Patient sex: M
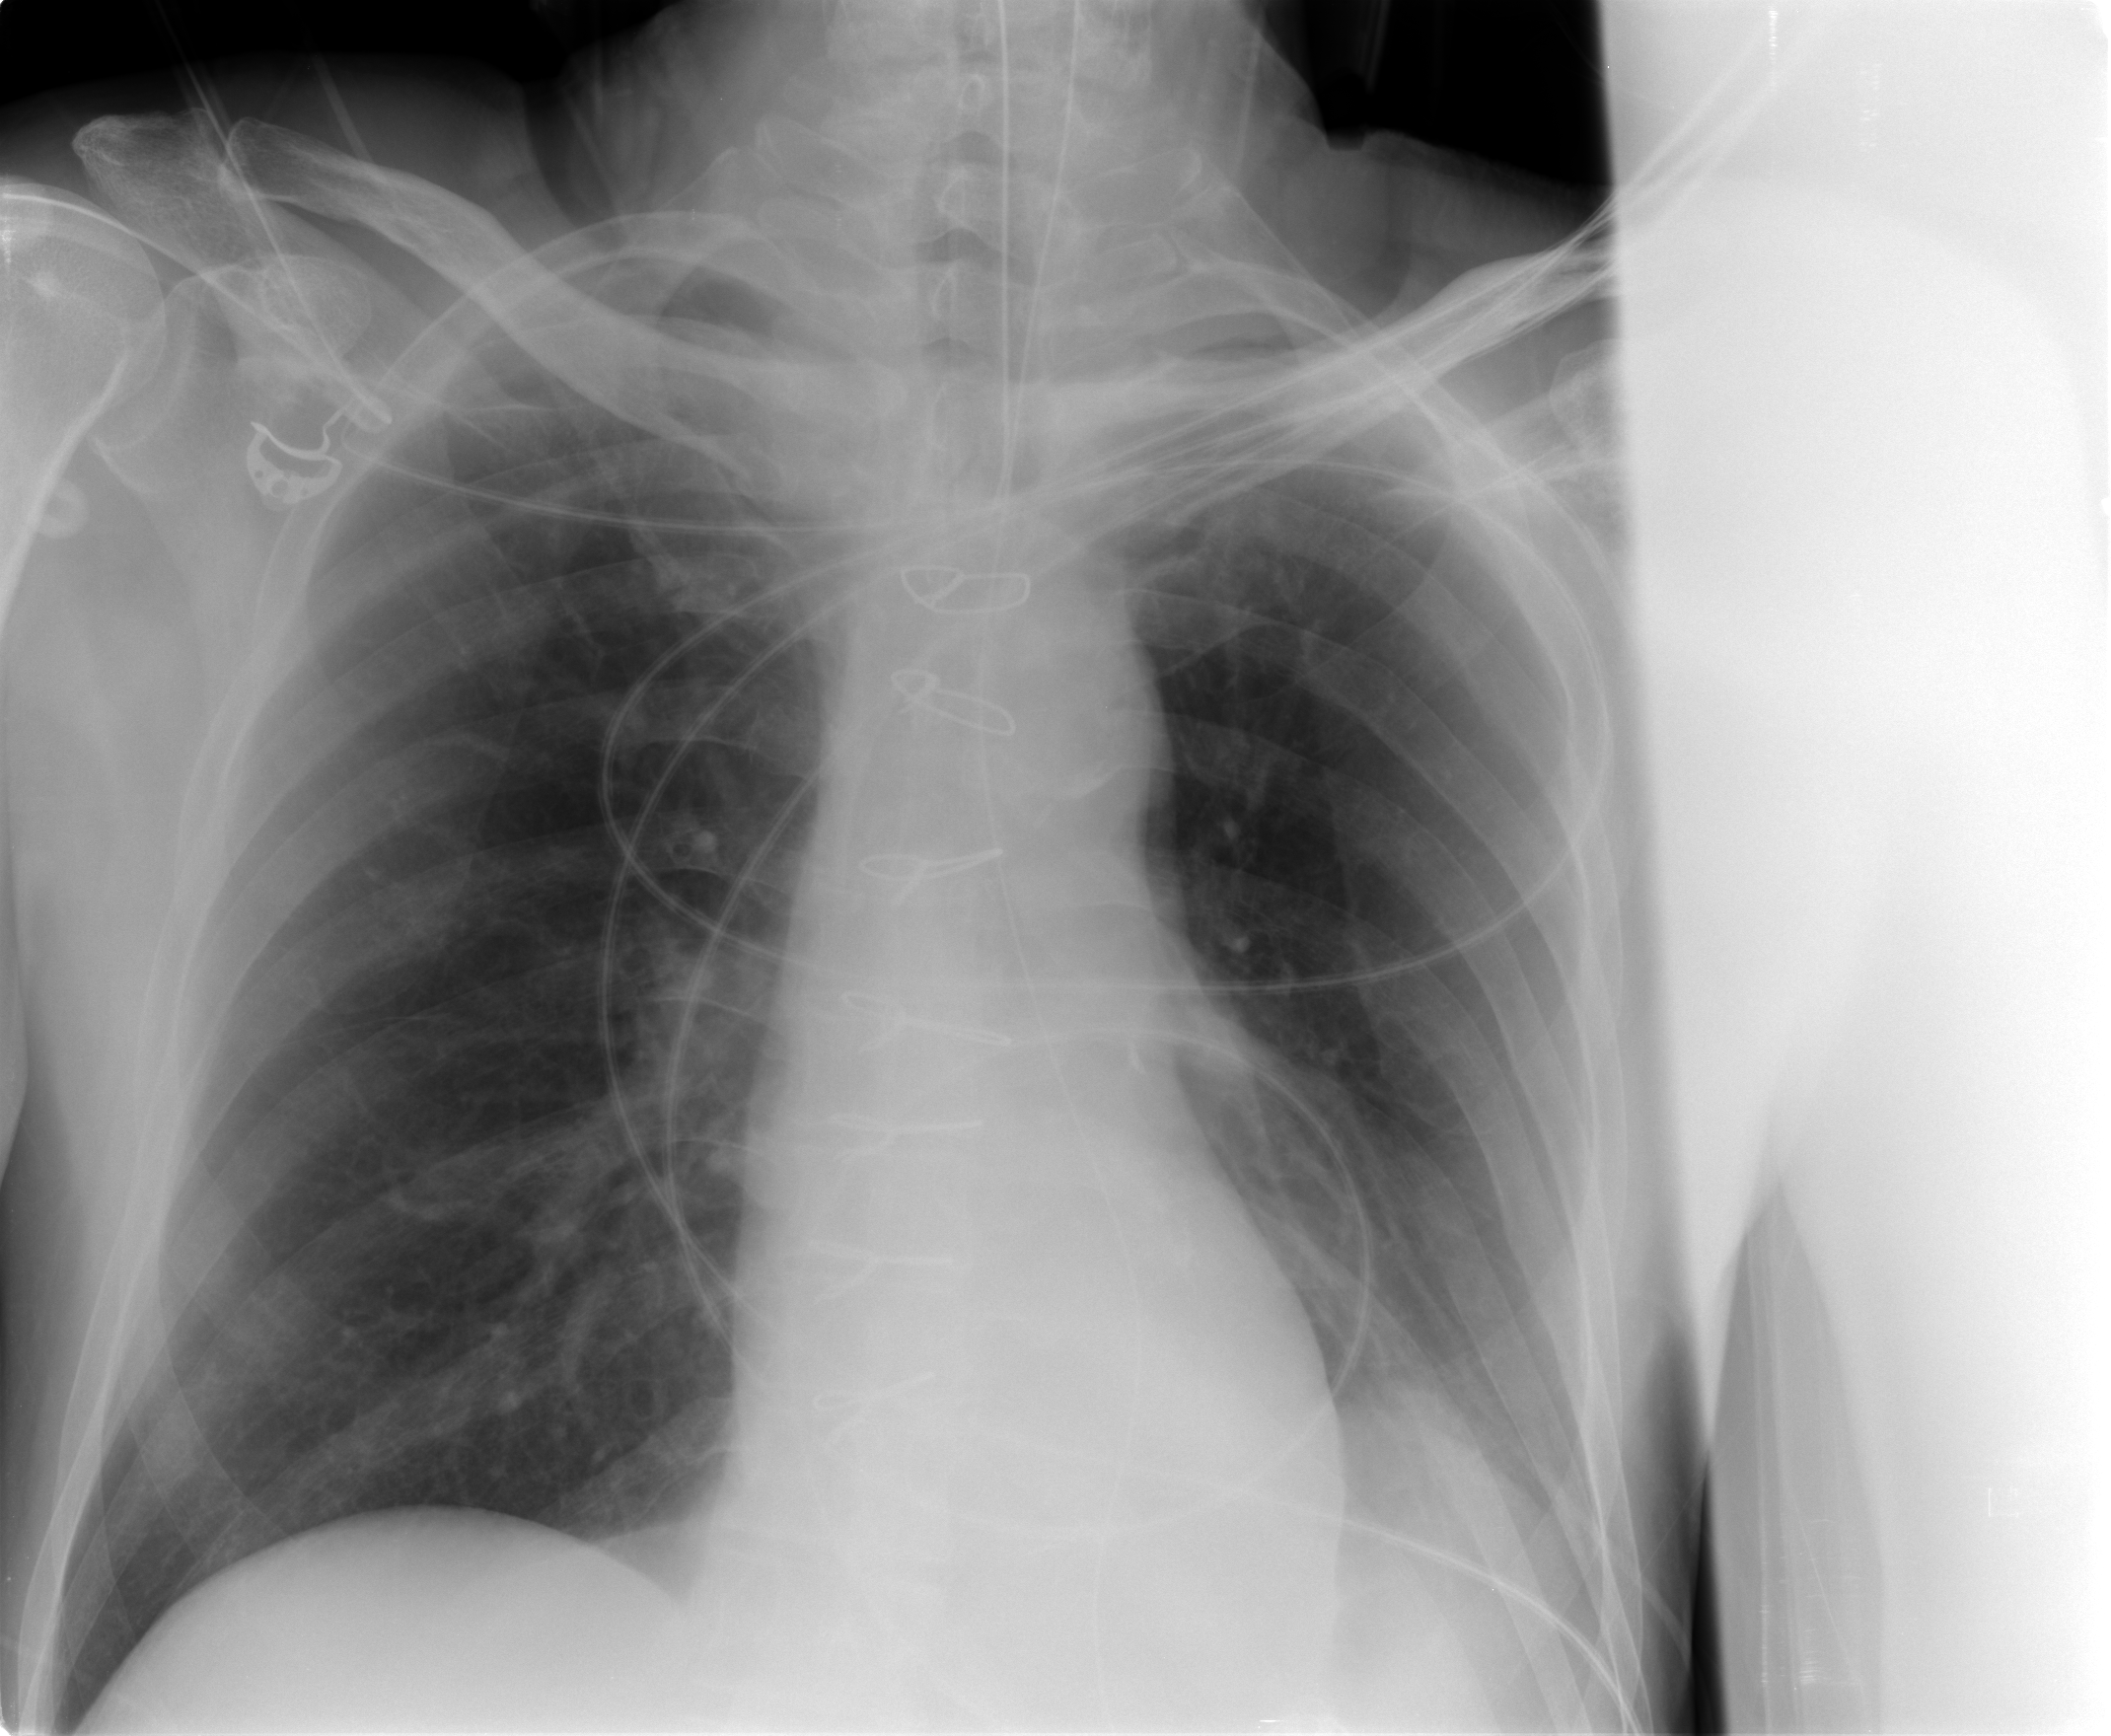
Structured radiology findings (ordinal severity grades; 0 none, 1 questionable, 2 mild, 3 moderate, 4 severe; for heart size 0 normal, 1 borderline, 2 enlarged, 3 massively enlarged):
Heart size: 0
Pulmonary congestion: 0
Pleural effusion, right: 0
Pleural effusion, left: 0
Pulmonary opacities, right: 0
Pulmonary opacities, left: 0
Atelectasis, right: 0
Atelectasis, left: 2